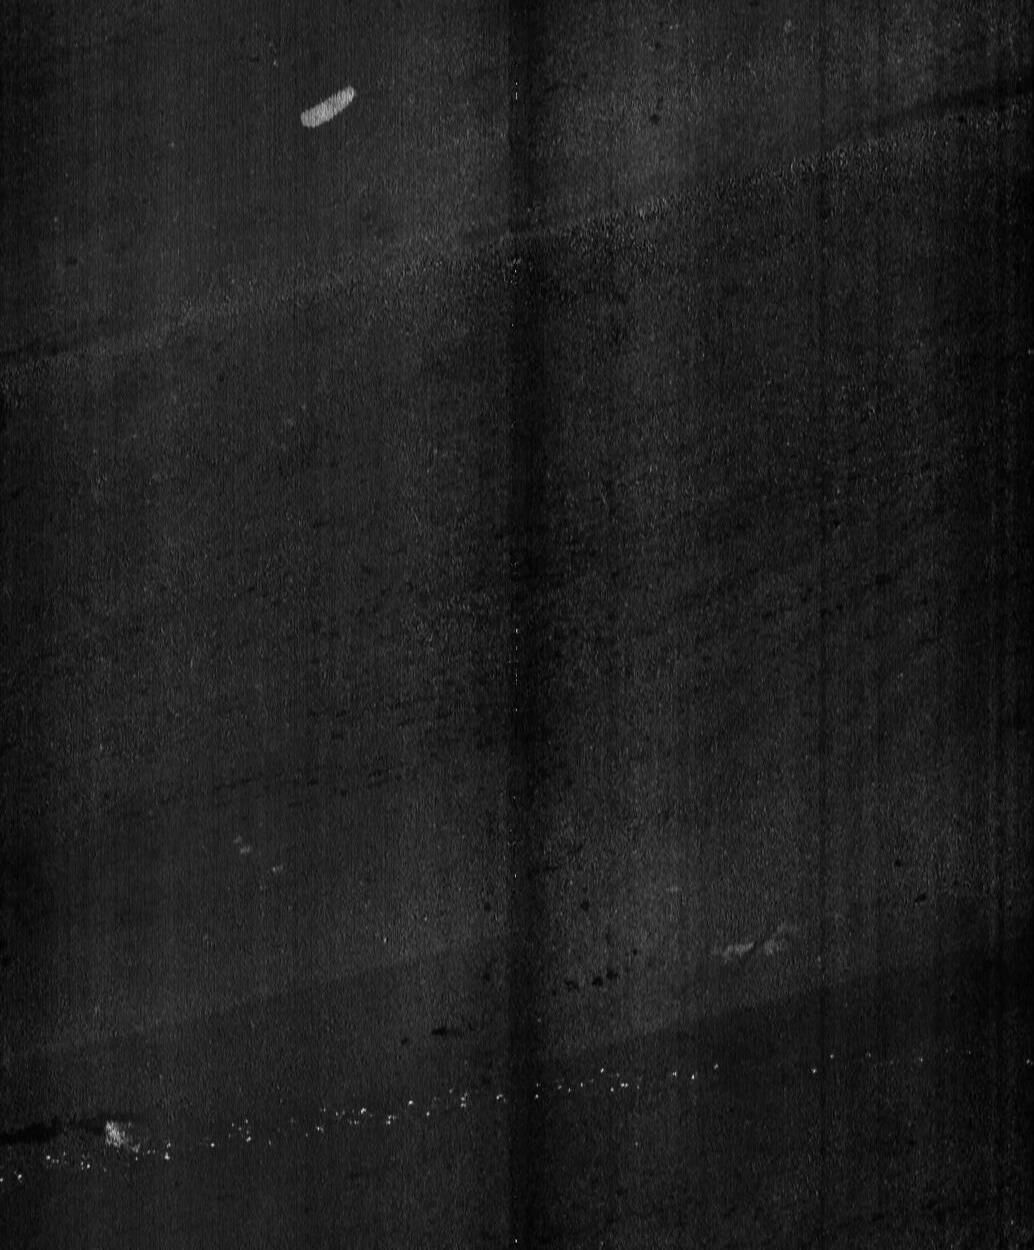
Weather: snowy
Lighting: day
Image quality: very poor
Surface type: railway
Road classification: tertiary
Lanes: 1
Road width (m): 1
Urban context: urban centre
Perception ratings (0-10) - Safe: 2.1, Lively: 1.1, Beautiful: 1.38, Boring: 3.99, Depressing: 3, Wealthy: 2.73